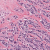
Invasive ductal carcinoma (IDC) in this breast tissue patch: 1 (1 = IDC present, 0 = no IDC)